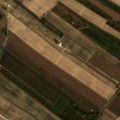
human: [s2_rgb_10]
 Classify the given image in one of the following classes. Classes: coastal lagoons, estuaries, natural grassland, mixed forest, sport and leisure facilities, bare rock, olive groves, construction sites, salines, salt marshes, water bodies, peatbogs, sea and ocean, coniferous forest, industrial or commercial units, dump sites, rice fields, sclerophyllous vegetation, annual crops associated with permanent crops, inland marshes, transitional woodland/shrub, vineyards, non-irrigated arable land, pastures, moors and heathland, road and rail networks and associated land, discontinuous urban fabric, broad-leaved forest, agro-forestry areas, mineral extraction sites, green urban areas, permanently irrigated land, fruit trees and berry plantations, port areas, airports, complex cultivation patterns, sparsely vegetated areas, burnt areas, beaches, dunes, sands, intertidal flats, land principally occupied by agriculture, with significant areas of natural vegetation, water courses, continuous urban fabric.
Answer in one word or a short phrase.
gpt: permanently irrigated land, vineyards, complex cultivation patterns